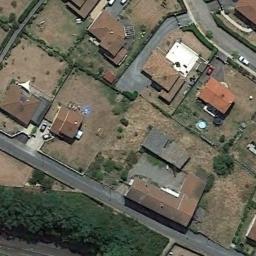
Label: medium_residential